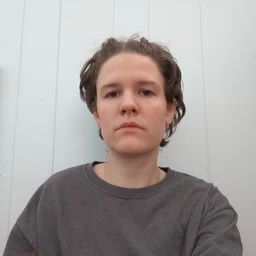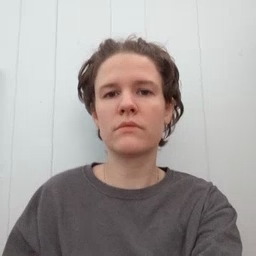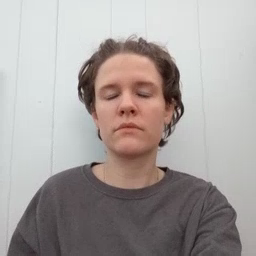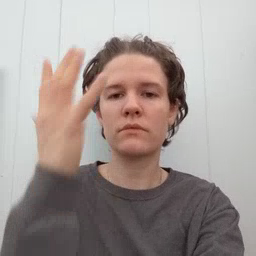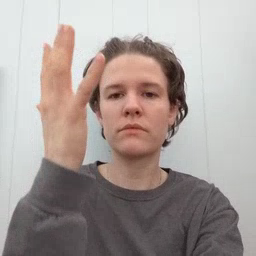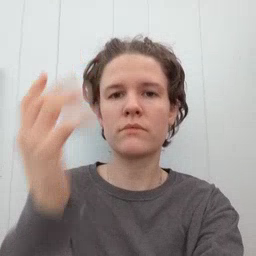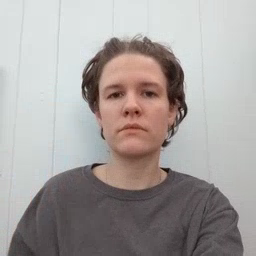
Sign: tree